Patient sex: M
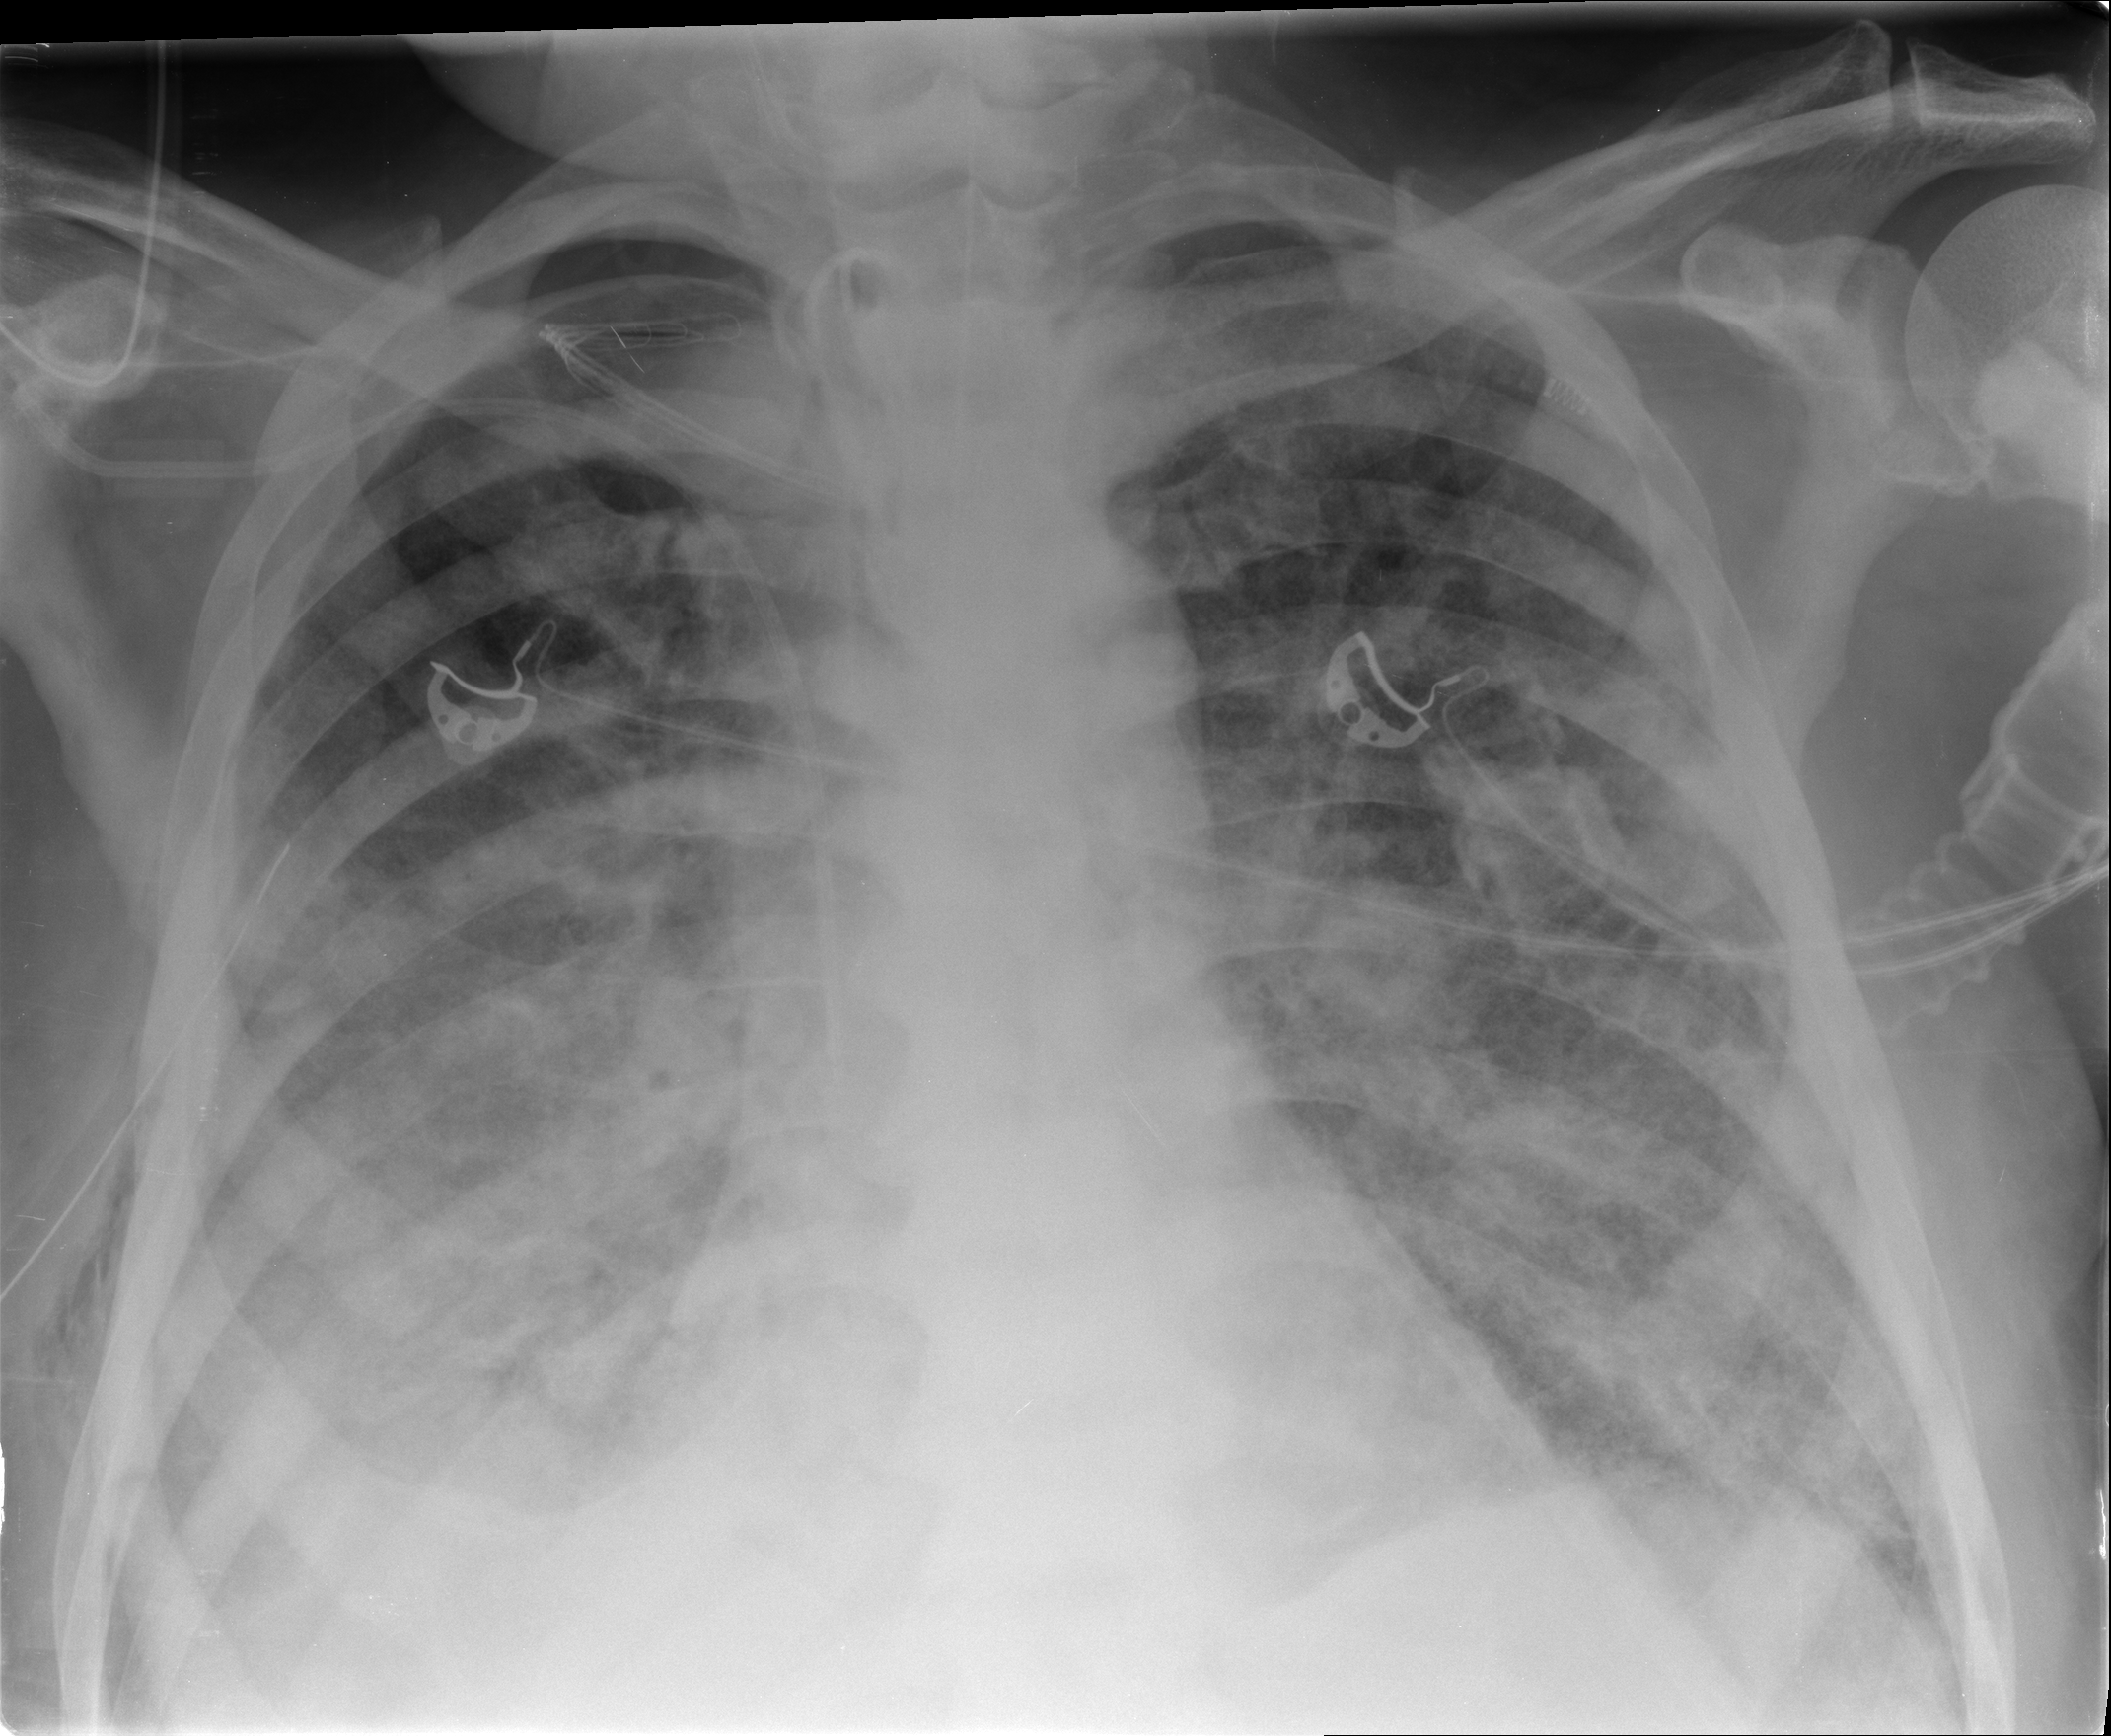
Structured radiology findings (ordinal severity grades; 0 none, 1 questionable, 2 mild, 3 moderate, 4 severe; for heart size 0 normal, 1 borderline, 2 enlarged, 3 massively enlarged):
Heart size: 0
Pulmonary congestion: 2
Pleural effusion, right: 3
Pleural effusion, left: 2
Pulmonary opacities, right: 3
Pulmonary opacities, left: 3
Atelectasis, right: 2
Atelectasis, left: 2